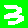
Digit: 3